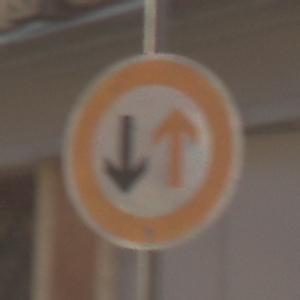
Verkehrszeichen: VorrangDesGegenverkehrs
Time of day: Midday
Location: Outdoor (Urban)
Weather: Clear
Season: NotSpecified
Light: Natural